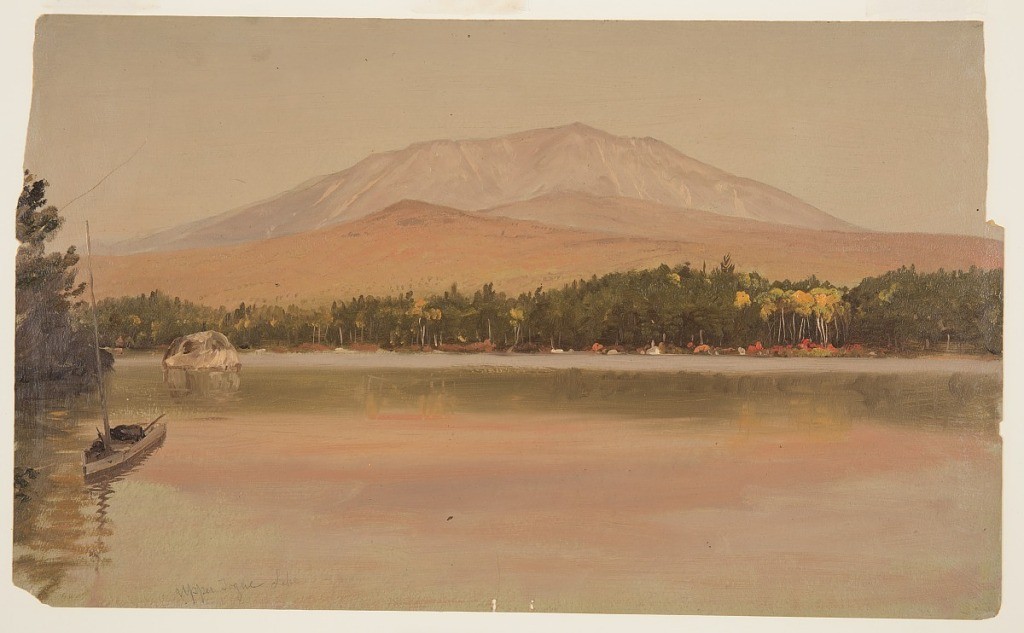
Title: Mt. Katahdin from Upper Togue Pond, Maine
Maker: Frederic Edwin Church, American, 1826–1900
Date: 1876–1881
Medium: Oil and graphite on paperboard
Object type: Drawing
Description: Landscape study showing a view of Mt. Katahdin during fall from the southern shore of Upper Togue Pond in Maine. The lake's placid waters extend from the foreground to the middle distance, where they encounter the lake's heavily wooded opposite shore. A small sailboat, a large boulder, and trees on the nearby shoreline are visible at left. In the background at center, the wide, rugged, and rocky form of Mt. Katahdin dominates the view. In front of it, two smaller prominences (named Abol and Rum Mountains) are blanketed by rich red, orange, and yellow fall foliage.